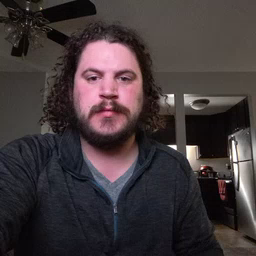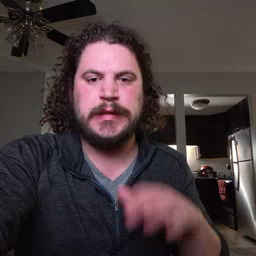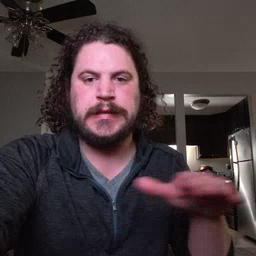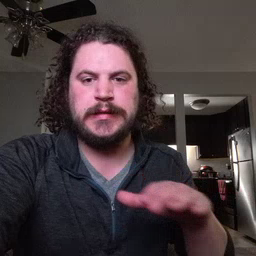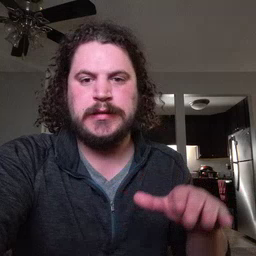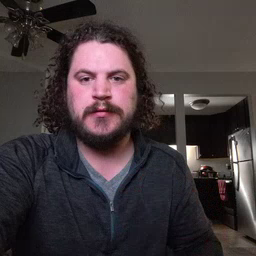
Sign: clean